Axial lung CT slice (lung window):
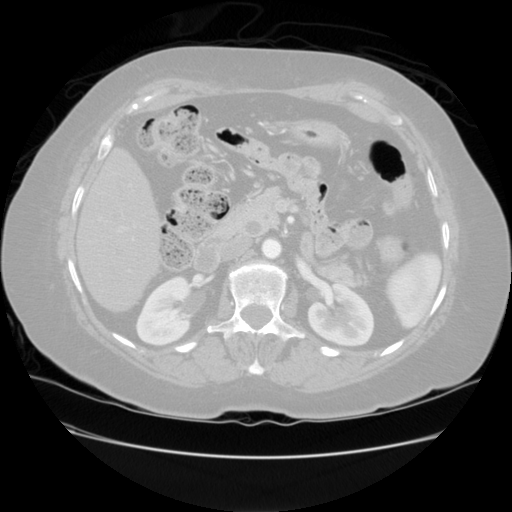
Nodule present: no